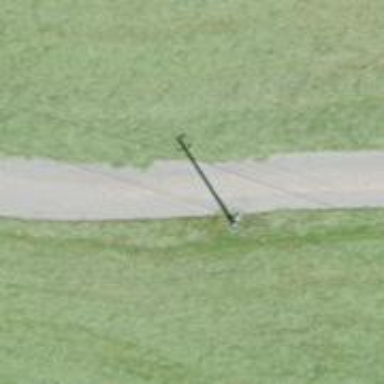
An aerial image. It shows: Power pole.